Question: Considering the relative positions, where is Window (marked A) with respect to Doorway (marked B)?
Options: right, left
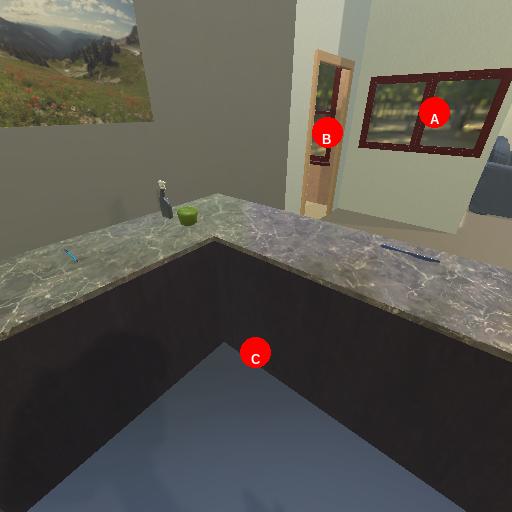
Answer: right